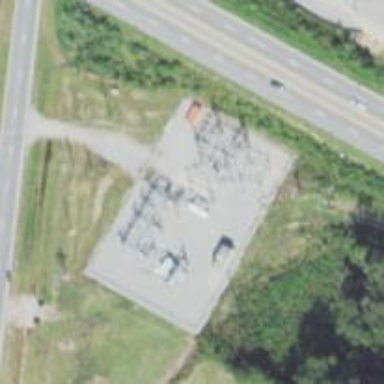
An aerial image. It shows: Distribution level power substation enclosed by fence.